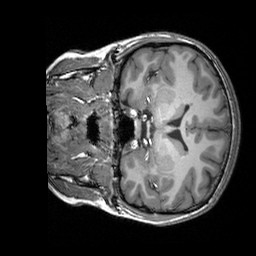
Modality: T1w
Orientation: coronal
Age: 21
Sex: female
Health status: healthy
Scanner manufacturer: siemens
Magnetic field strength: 3 T
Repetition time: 2.3 s
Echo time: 0.00303 s